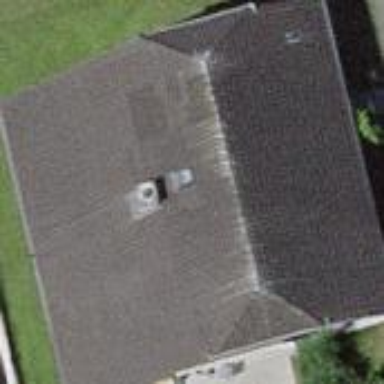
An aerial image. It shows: Building with tile roof.